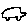
Label: car